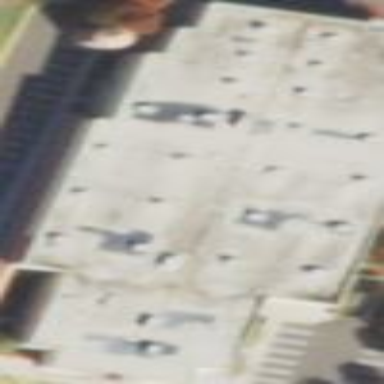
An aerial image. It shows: Building.